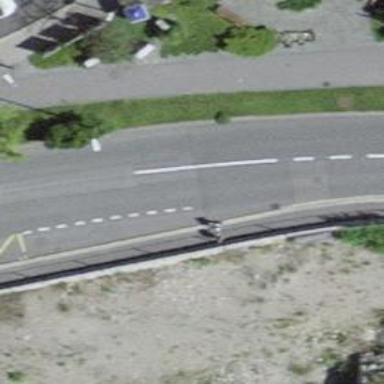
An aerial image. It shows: Asphalt footway with crossing.